Question: So I found these 2 Moq library with the same name. <URL>

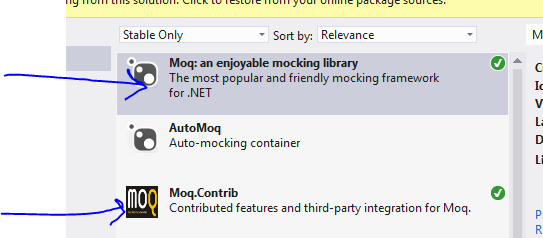
Answer: Yes they're the same.
The first link is the NuGet Package page.
The second link is the project page on Google Code.